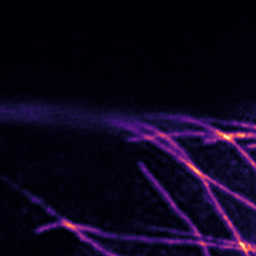
Label: Super-resolution Microtubules image